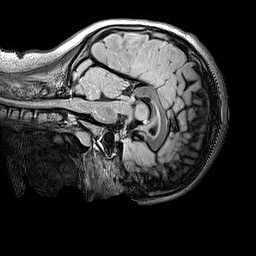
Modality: FLAIR
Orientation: sagittal
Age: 13
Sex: male
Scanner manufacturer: siemens
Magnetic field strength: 3 T
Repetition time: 5 s
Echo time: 0.388 s